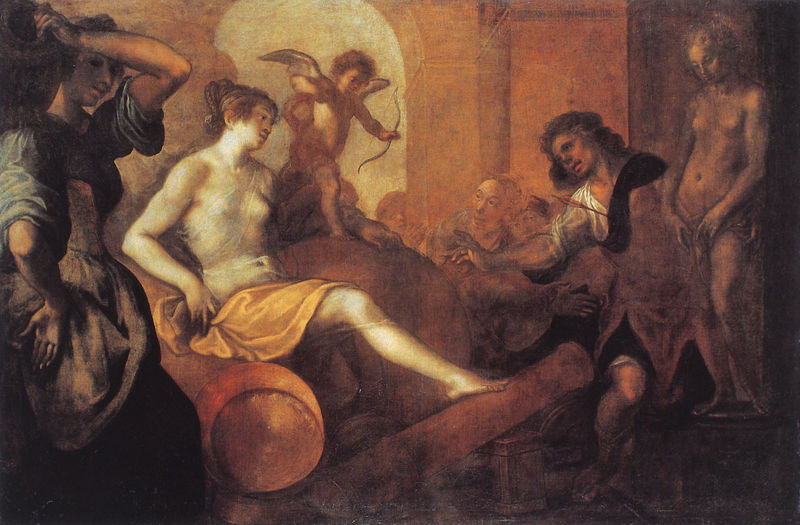
Titel: Venus in der Werkstatt des Pygmalion
Künstler: Matthäus Gundelach
Institution: Kassel, Staatliche Museen
Schlagwörter: flügel, fuß, gemälde, gott, mann, nackt, gelb, menschen, braun, frau, kleid, männer, säule, tuch, leute, malerei, dienerin, tod, bild, bildnis, kirche, engel, krug, putte, statue, bein, sofa, bogen, krieg, bedienstete, liegend, kanone, mond, fass, sieg, verliebt, freiheit, begierde, venus, amor, mars, pfeil, getroffen, armor, mägde, friede